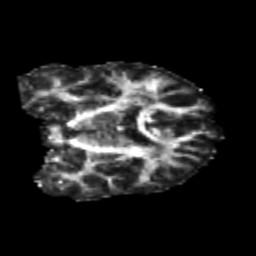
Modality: FA
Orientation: coronal
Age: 24
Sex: male
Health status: healthy
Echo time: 0.074 s